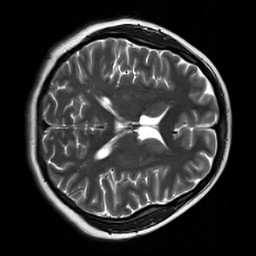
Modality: T2w
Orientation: axial
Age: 24
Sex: female
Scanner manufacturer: siemens
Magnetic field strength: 3 T
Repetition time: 7 s
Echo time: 0.09 s